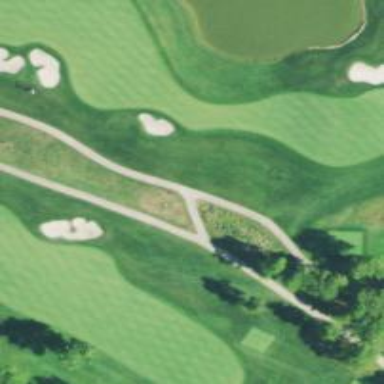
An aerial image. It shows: Asphalt path that serves as golf cartpath.